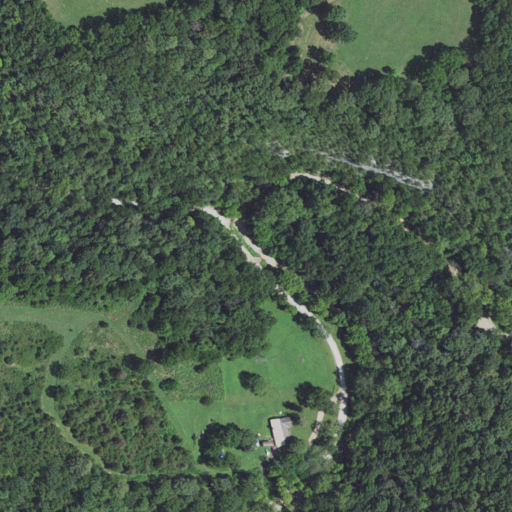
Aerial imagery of valley in Missouri named Blockade Hollow containing deciduous forest, pasture, open development, and mixed forest